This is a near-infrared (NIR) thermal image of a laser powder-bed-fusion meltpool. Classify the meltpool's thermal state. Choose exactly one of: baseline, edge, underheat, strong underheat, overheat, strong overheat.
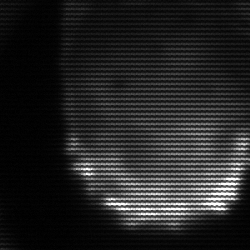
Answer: edge